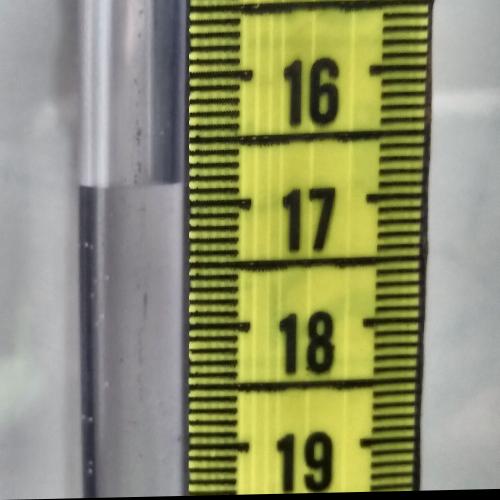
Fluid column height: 16.8 cm